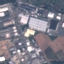
Land use / land cover class: Industrial